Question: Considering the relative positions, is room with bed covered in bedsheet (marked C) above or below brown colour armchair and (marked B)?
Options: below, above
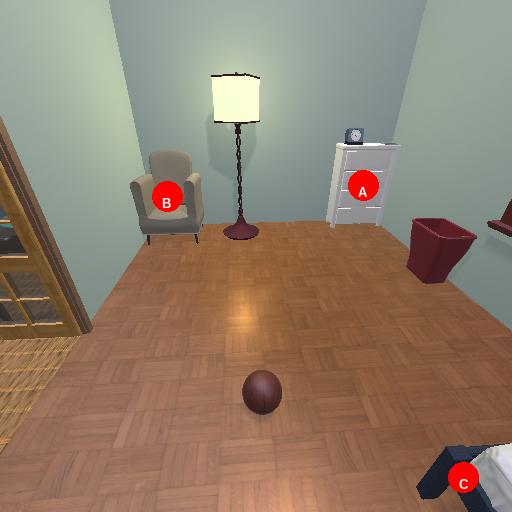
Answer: below